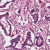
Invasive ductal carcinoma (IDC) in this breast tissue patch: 1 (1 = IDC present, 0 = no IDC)